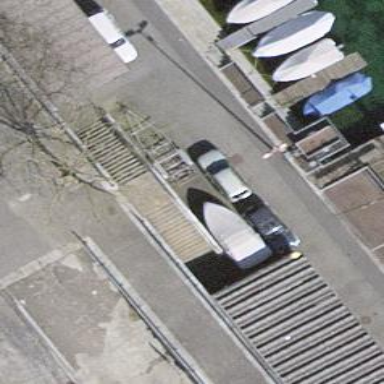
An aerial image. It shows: Set of steps on the road.